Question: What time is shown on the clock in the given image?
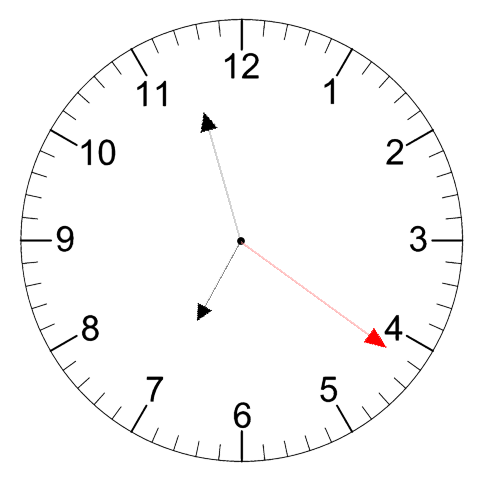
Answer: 06:57:21